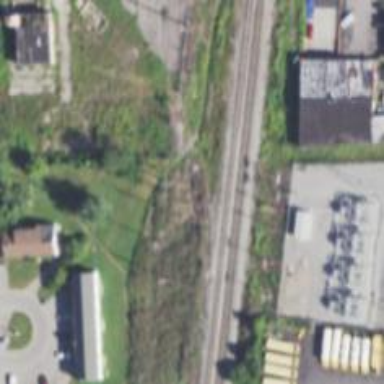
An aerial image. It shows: Abandoned spur railway.